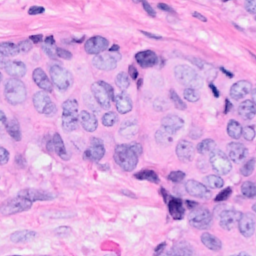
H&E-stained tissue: Breast